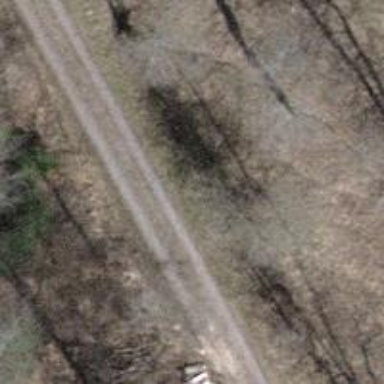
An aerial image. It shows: Compacted grade3 track.